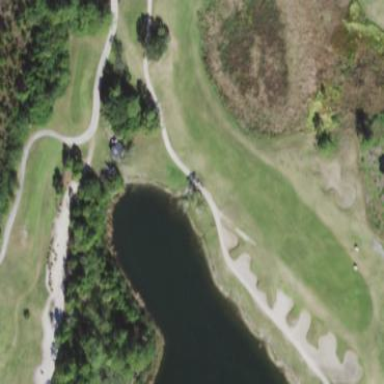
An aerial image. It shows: Golf bunker filled with natural sand.